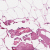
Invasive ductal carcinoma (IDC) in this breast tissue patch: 0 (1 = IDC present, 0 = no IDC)